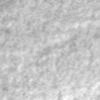
Label: no_change